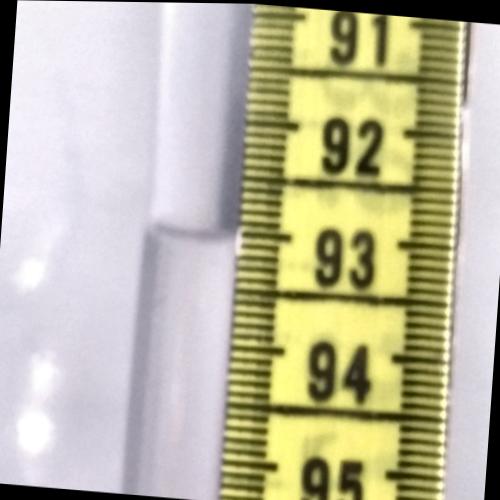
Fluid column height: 93.0 cm